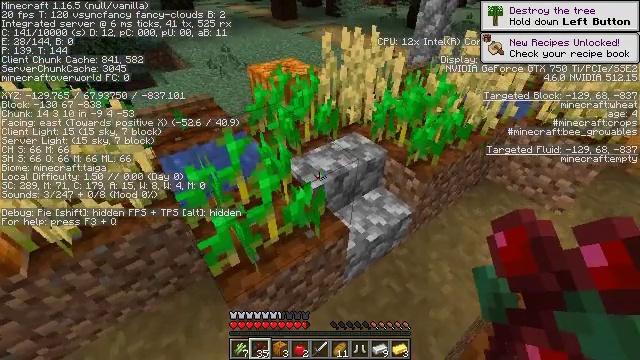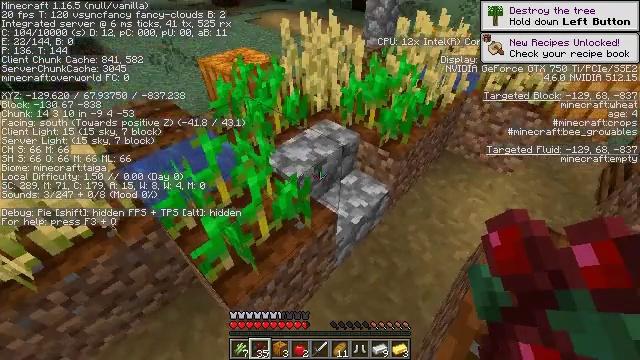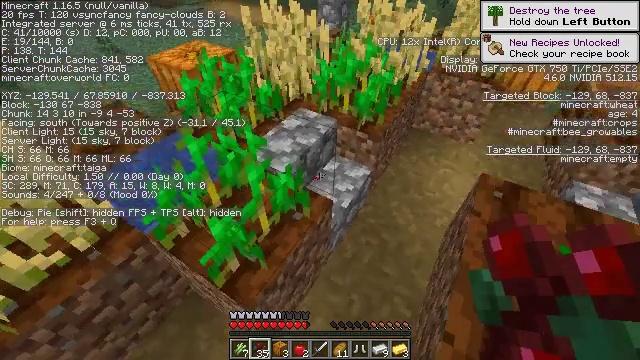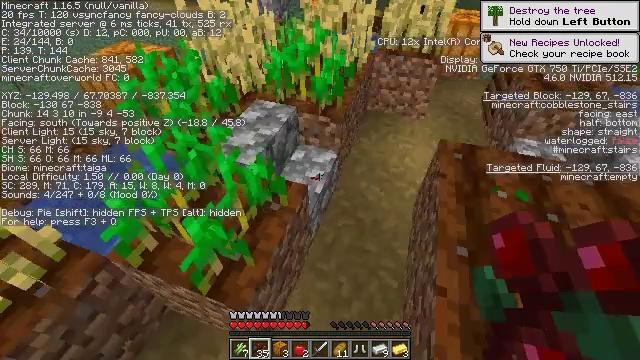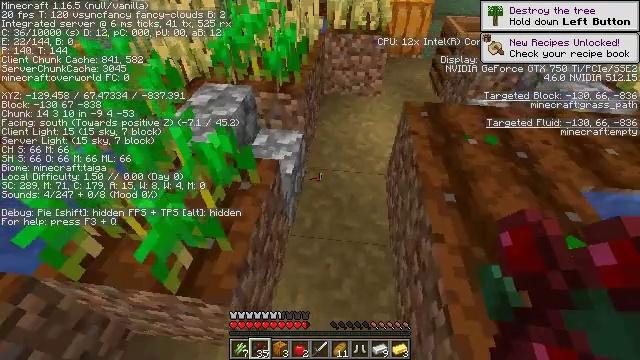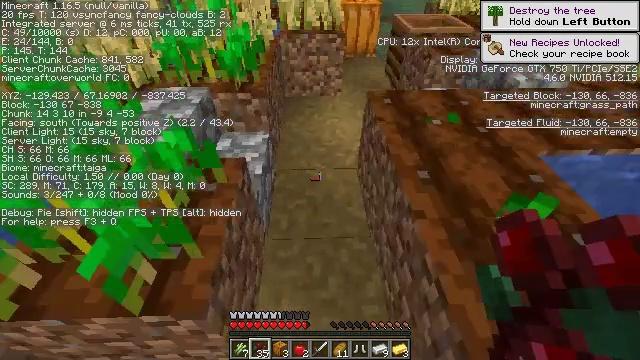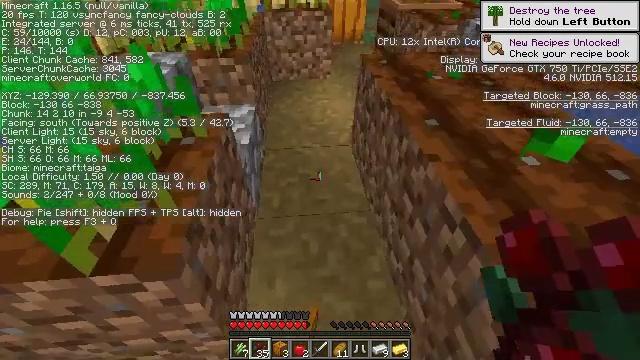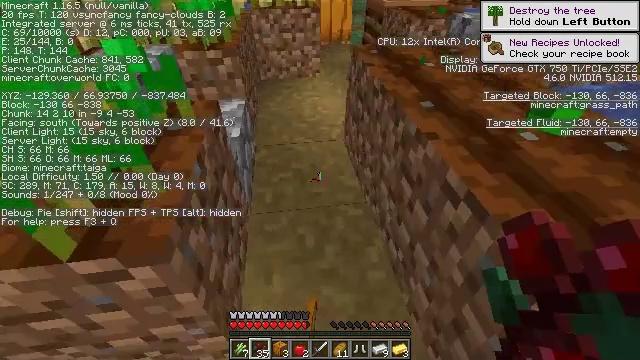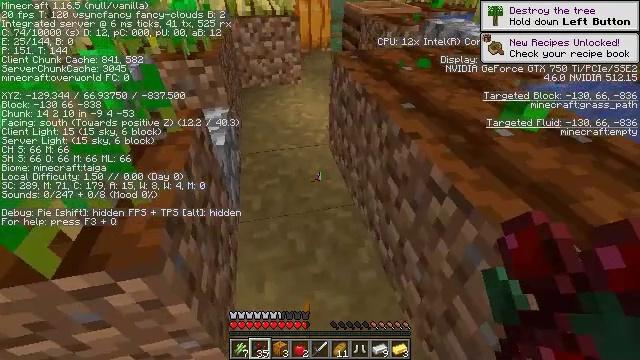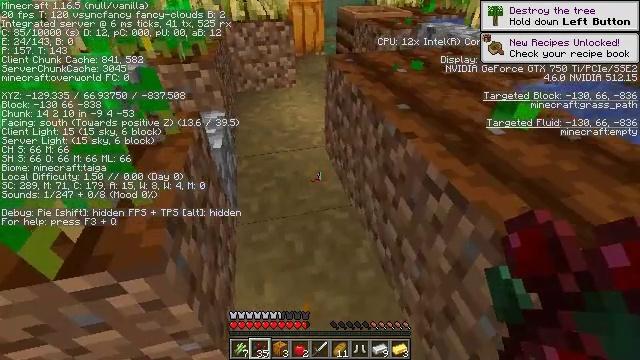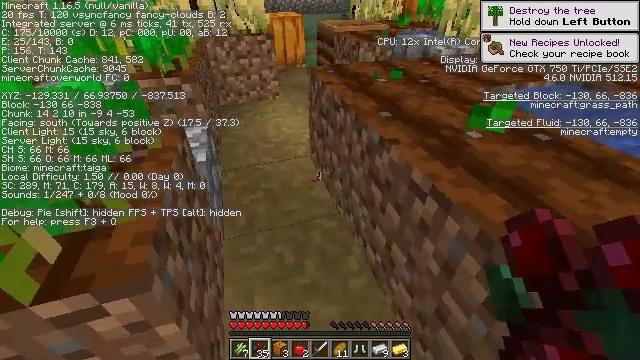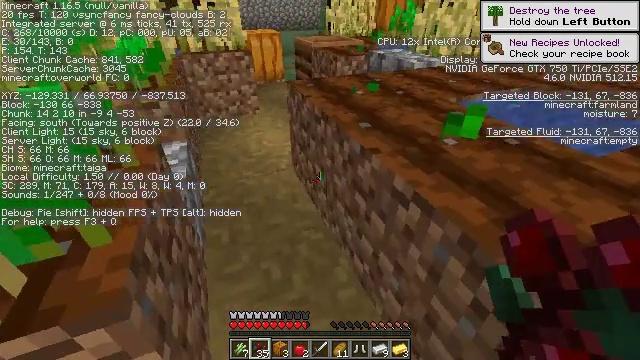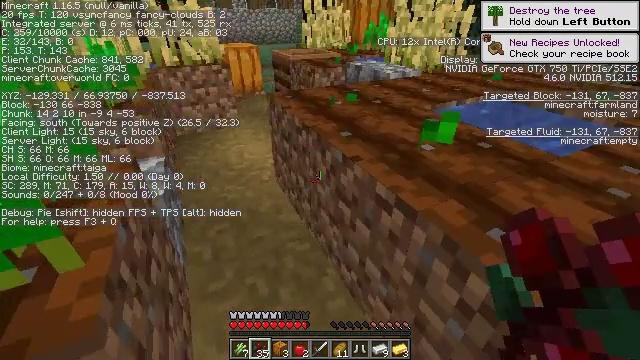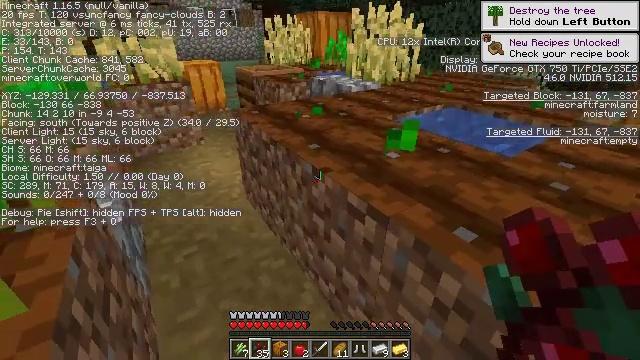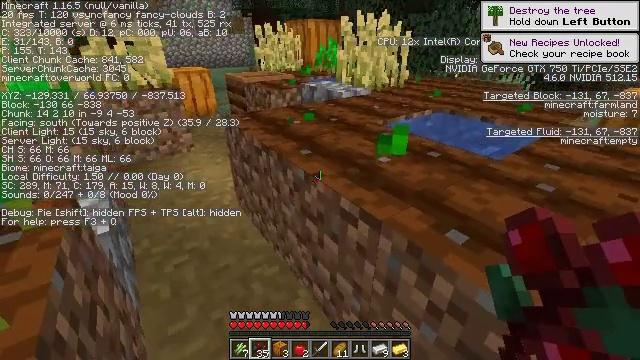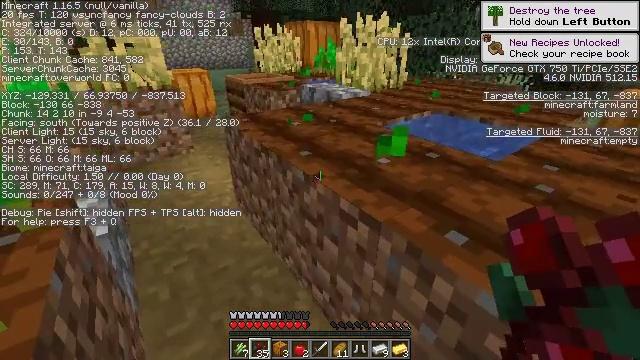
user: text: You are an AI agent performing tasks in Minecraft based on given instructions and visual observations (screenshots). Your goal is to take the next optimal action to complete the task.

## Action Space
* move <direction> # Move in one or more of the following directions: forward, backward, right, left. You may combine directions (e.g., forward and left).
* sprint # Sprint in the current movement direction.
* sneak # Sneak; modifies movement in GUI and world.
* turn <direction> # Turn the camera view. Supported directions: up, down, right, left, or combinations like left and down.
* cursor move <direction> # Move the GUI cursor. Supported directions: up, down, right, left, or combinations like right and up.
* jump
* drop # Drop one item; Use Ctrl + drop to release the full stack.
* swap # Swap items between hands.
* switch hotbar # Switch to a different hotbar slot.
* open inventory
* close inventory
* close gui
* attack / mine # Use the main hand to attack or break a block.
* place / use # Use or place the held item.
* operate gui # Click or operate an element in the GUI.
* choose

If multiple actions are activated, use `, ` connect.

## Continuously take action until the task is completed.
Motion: motion action
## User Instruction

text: Collect the pumpkin by holding left button.
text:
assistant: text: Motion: move left, turn right and down
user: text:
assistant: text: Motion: turn right and down
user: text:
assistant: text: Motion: turn right
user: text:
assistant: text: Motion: turn right
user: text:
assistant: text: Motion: turn right and up
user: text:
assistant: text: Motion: turn right
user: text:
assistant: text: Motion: turn right and up
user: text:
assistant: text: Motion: turn right and up
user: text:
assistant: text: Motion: turn right
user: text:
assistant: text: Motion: turn right and up
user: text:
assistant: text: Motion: turn right and up
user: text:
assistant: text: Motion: turn right and up
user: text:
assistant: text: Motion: turn right and up
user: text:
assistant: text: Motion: turn right and up
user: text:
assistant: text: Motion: no_op
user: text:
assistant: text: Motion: no_op
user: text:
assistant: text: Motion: move forward, turn left
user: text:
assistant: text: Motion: move forward, turn left
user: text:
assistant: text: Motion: move forward, turn left
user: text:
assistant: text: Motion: move forward, turn left
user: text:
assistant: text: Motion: move forward, turn left
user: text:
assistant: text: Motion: move forward, turn left
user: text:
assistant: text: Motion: move forward, turn left
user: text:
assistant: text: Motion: move forward
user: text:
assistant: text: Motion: move forward
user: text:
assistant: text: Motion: move forward
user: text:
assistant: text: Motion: move forward
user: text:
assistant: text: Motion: move forward
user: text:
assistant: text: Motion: move forward, turn right
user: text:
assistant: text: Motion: move forward, turn right